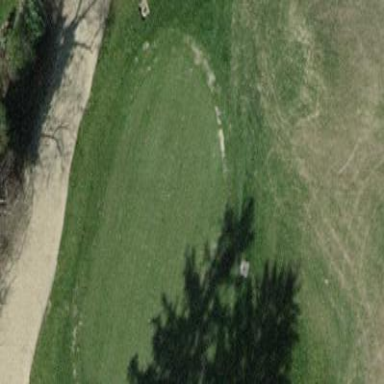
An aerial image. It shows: Green golf area with grass land use.